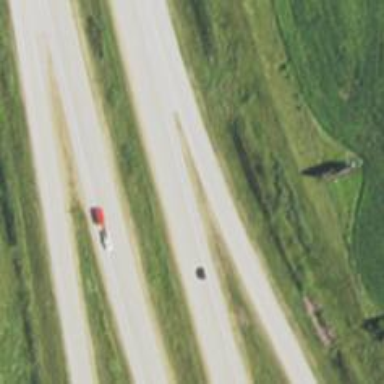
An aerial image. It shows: Trunk link highway.